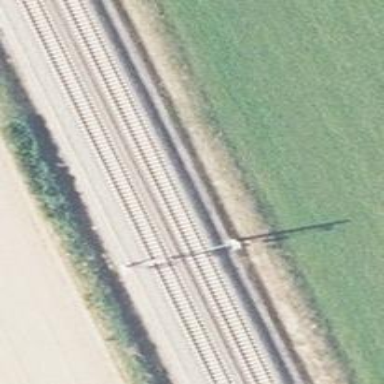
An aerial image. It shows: Milestone along the railway track with catenary mast.